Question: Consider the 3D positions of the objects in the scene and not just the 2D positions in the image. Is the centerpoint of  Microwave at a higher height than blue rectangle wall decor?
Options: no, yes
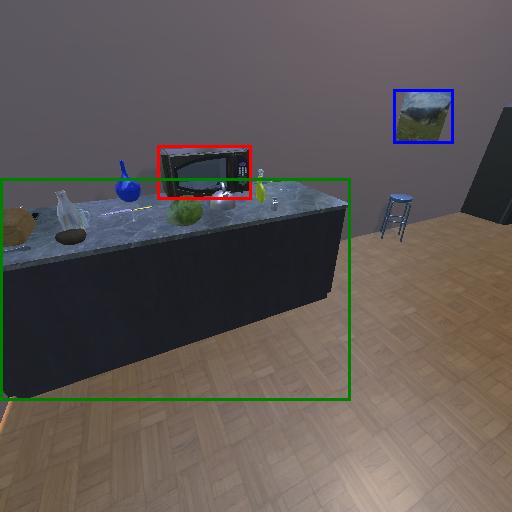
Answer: no